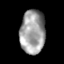
Tissue: skin
Cell type: Epithelial cells
Senescence score: 0.2511
Nuclear area (px): 1075
Mean DAPI intensity: 158.786